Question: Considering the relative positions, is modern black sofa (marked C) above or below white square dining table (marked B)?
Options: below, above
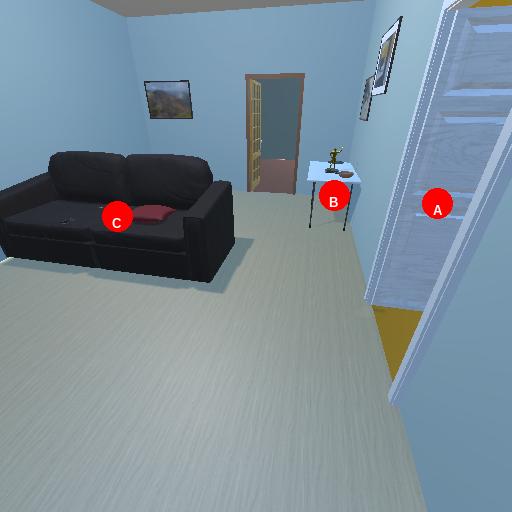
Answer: below